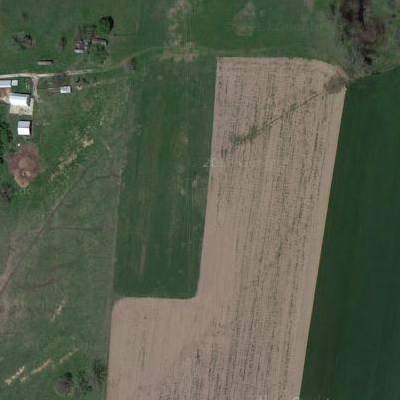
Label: Grass